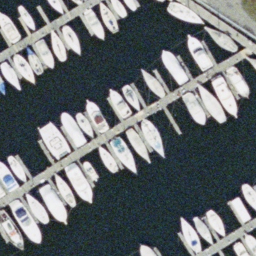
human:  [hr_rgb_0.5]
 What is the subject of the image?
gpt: harbor